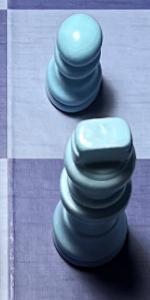
Label: King_White